Field crop: maize
Growth stage: 2
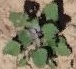
Species: chenopodium